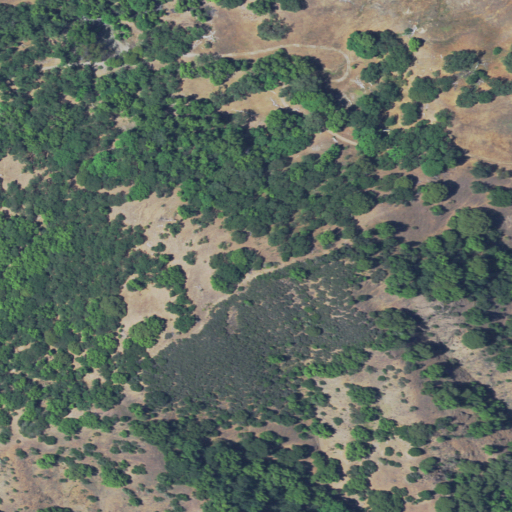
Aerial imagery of mountain in California named Sugarloaf containing shrub, mixed forest, evergreen forest, deciduous forest, and grassland